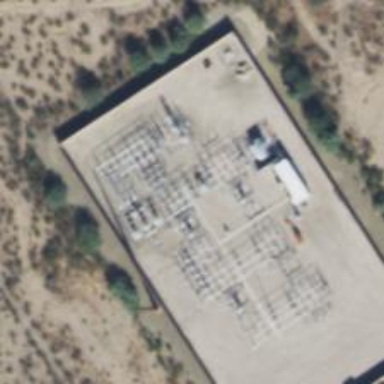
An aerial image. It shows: Switch used for power control.